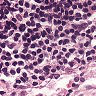
Metastatic tissue present: no